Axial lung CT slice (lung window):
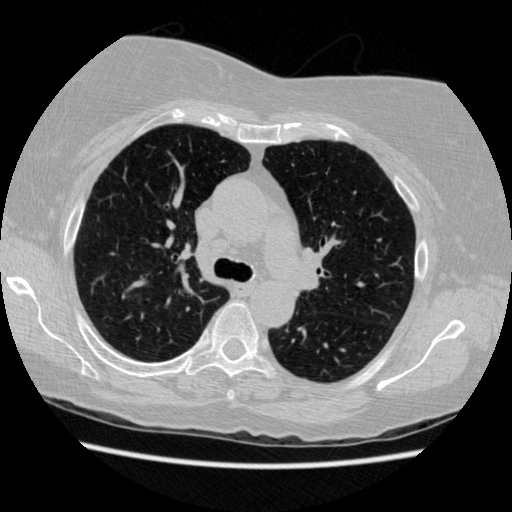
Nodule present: no